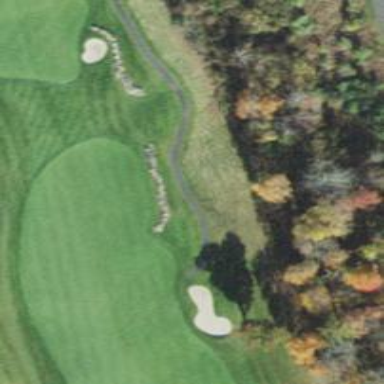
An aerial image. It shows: Path for golf carts.